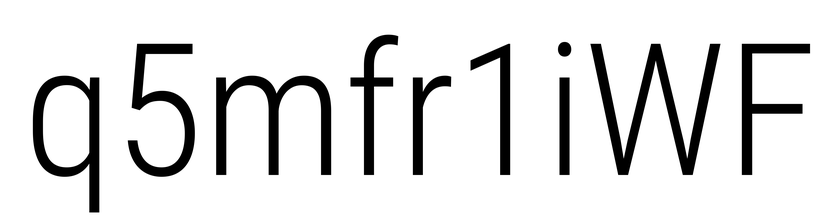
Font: Roboto_Condensed_Light